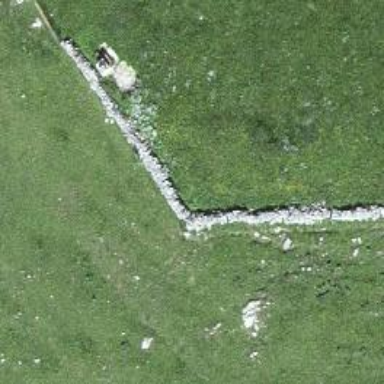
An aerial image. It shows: Wall is shown in the image.